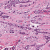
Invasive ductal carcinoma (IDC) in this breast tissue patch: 1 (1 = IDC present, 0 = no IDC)